Question: I have this code that calls 'buy.php' and makes a purchase and shows results.
'store.php'
'''
<h4 class="result">Result:</h4>
function buy(id) {
$.ajax({
method: "GET",
URL: "buy.php?id="+id+"",
success: function (data) {
$(".result").html(data);
}
});
}
'''
'buy.php'
(after many check finally)
'''
echo 'Purchase Successful!';
'''
OR
'''
echo 'Purchase Failed!';
'''
When 'store.php' calls 'buy.php' I do get

This shows that Jquery do makes a get request not to 'buy.php' but to the page itself ('store.php') and when i call the buy function the content on the current page duplicates. Why its doing so? Any Help?
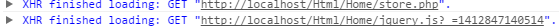
Answer: The URL option for 'ajax' is 'url', not 'URL'. JavaScript is case-sensitive.
'''
function buy(id) {
$.ajax({
method: "GET",
url: "buy.php?id="+id+"",
// Here ^
success: function (data) {
$(".result").html(data);
}
});
}
'''
---
Side note: If 'id' is a number, your code will work, but there's a better way to supply the 'id' value: Using the 'data' option:
'''
function buy(id) {
$.ajax({
method: "GET",
url: "buy.php", // <== change is here
data: {id: id}, // <== and here
success: function (data) {
$(".result").html(data);
}
});
}
'''
The nice thing about using the 'data' option (with an object, as above) is that jQuery will ensure that the parameters are correctly URI-encoded. Again, doesn't matter for a number (if 'id' is a number), but it's a good habit to get into, because it matters quite a lot for strings.